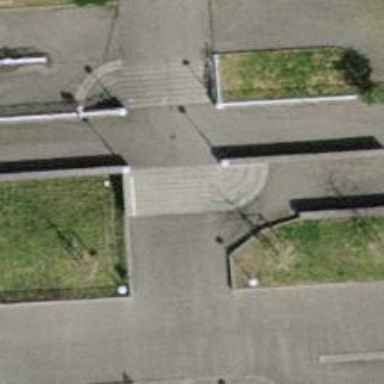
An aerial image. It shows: Road with steps.